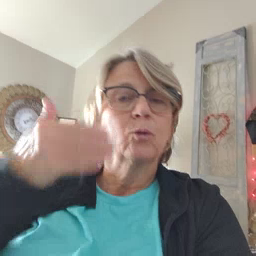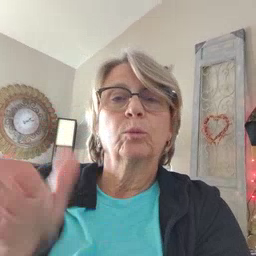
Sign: bedroom